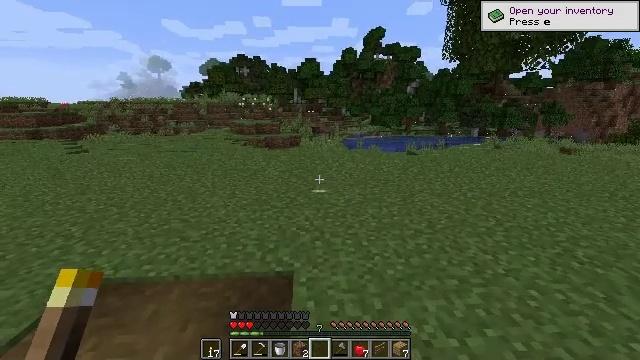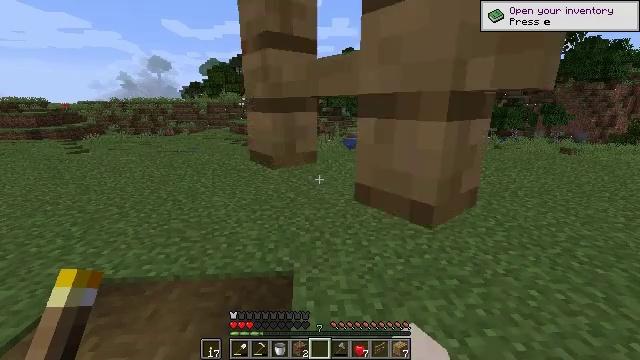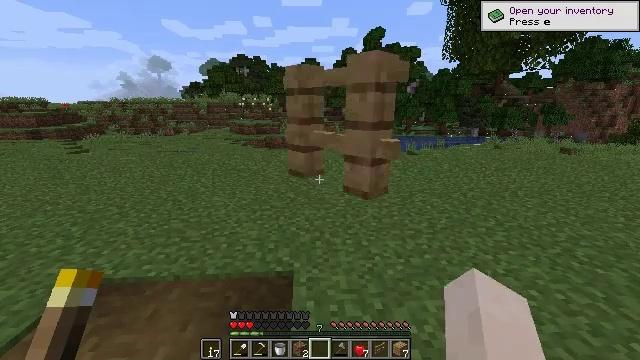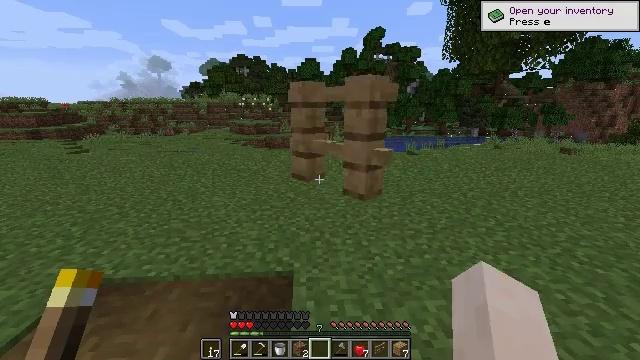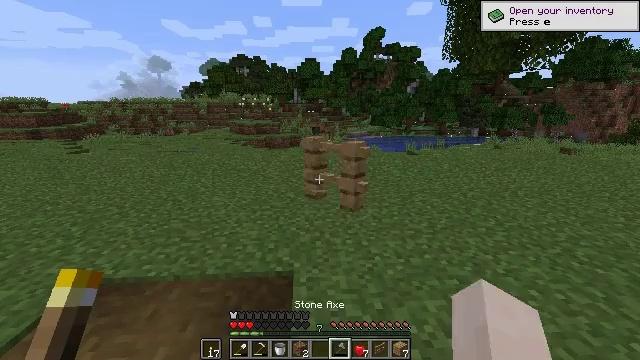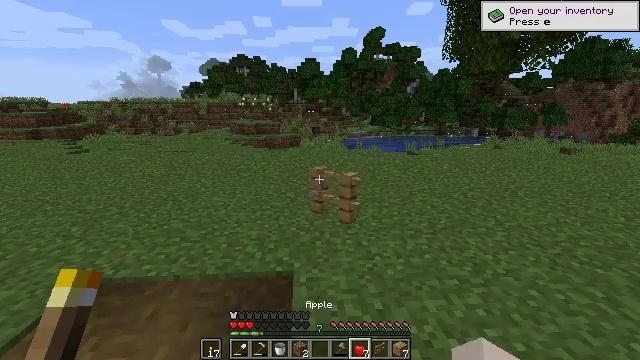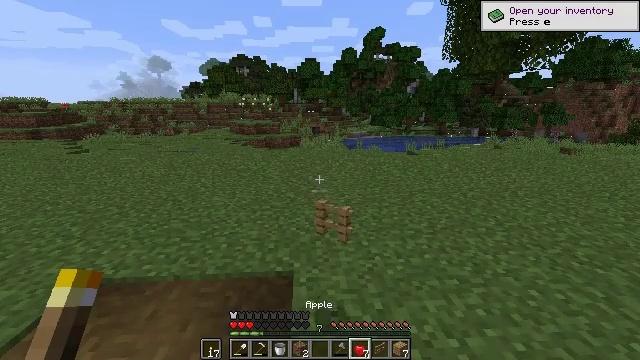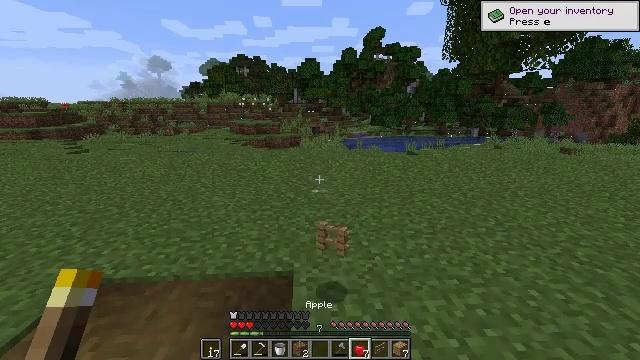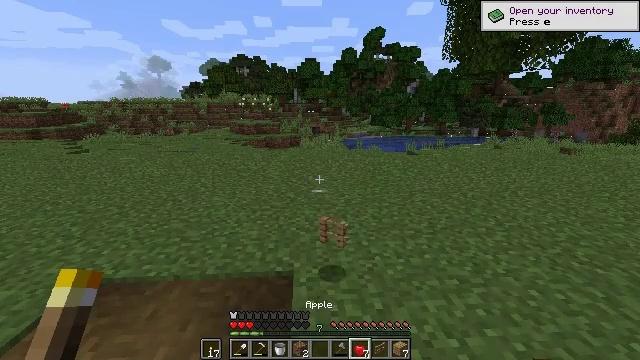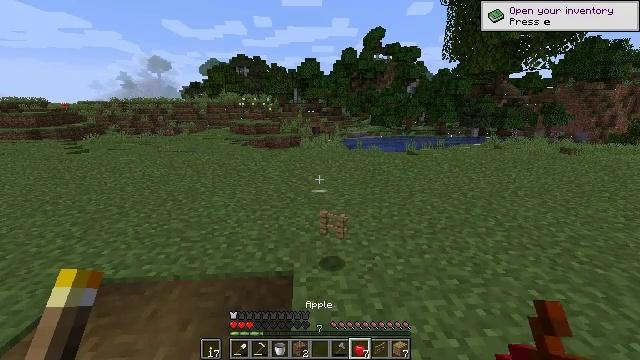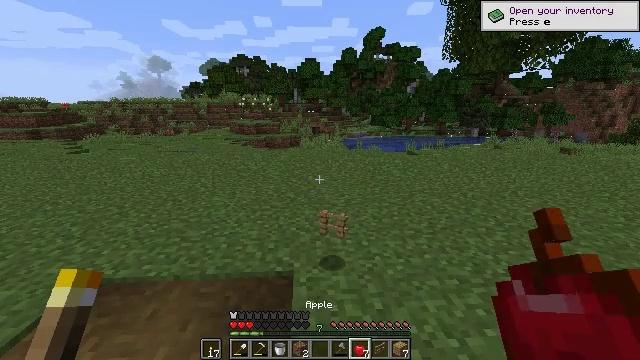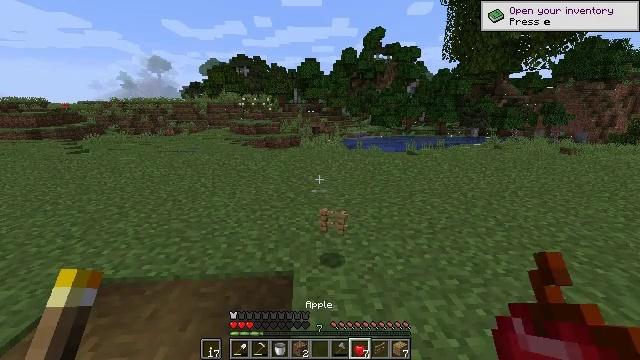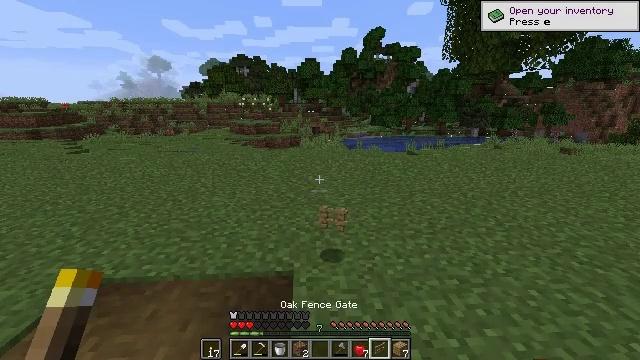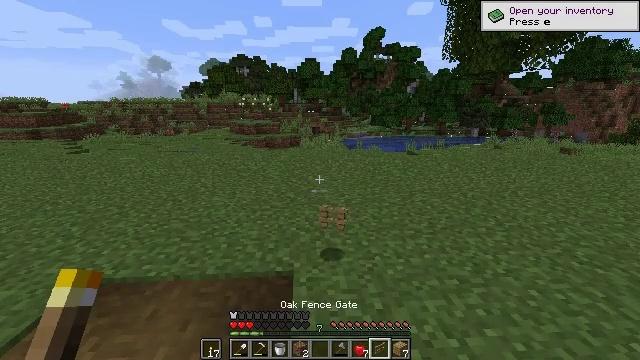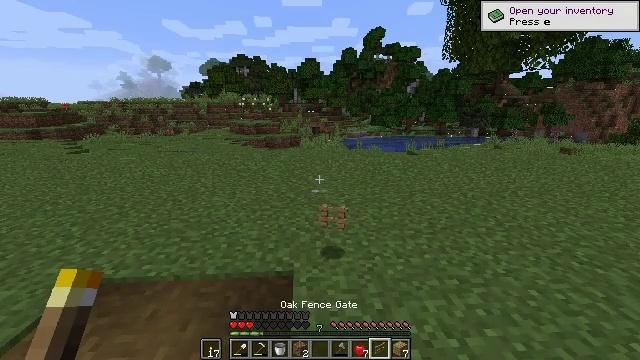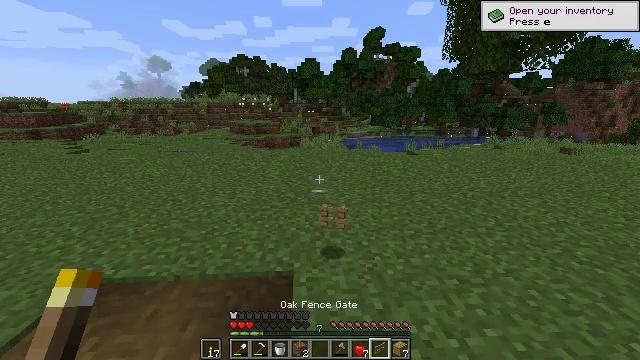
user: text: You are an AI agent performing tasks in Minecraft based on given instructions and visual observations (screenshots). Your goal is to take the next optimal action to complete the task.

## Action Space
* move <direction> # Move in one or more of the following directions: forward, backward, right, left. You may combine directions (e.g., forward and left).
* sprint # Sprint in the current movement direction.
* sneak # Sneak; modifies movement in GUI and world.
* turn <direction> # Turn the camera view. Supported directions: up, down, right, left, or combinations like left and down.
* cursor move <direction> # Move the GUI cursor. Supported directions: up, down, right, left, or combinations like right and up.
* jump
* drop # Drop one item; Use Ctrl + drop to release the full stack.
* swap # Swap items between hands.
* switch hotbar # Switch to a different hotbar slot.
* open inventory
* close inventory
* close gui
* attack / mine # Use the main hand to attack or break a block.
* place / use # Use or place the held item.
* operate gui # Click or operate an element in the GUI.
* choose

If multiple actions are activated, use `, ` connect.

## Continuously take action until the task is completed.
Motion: motion action
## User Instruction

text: Drop an oak fence gate.
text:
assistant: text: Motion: no_op
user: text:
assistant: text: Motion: no_op
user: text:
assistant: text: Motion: no_op
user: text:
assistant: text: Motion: no_op
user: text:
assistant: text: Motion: no_op
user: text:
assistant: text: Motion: no_op
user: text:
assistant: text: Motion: no_op
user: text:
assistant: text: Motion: no_op
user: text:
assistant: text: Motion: no_op
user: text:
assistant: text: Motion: no_op
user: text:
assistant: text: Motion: no_op
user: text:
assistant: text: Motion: no_op
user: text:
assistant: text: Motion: no_op
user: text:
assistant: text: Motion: no_op
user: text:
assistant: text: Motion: no_op
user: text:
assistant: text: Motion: no_op
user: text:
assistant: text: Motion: no_op
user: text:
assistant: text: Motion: no_op
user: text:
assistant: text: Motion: drop
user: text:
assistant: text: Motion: drop
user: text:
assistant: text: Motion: drop
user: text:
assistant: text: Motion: no_op
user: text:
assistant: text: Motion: no_op
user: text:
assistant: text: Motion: no_op